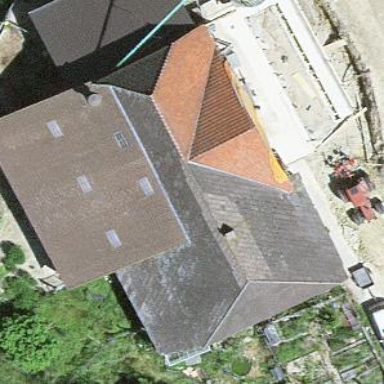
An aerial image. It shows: Farm building.